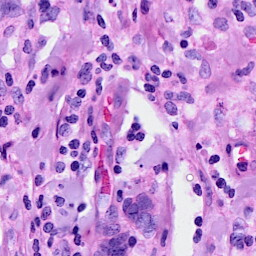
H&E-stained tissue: Breast